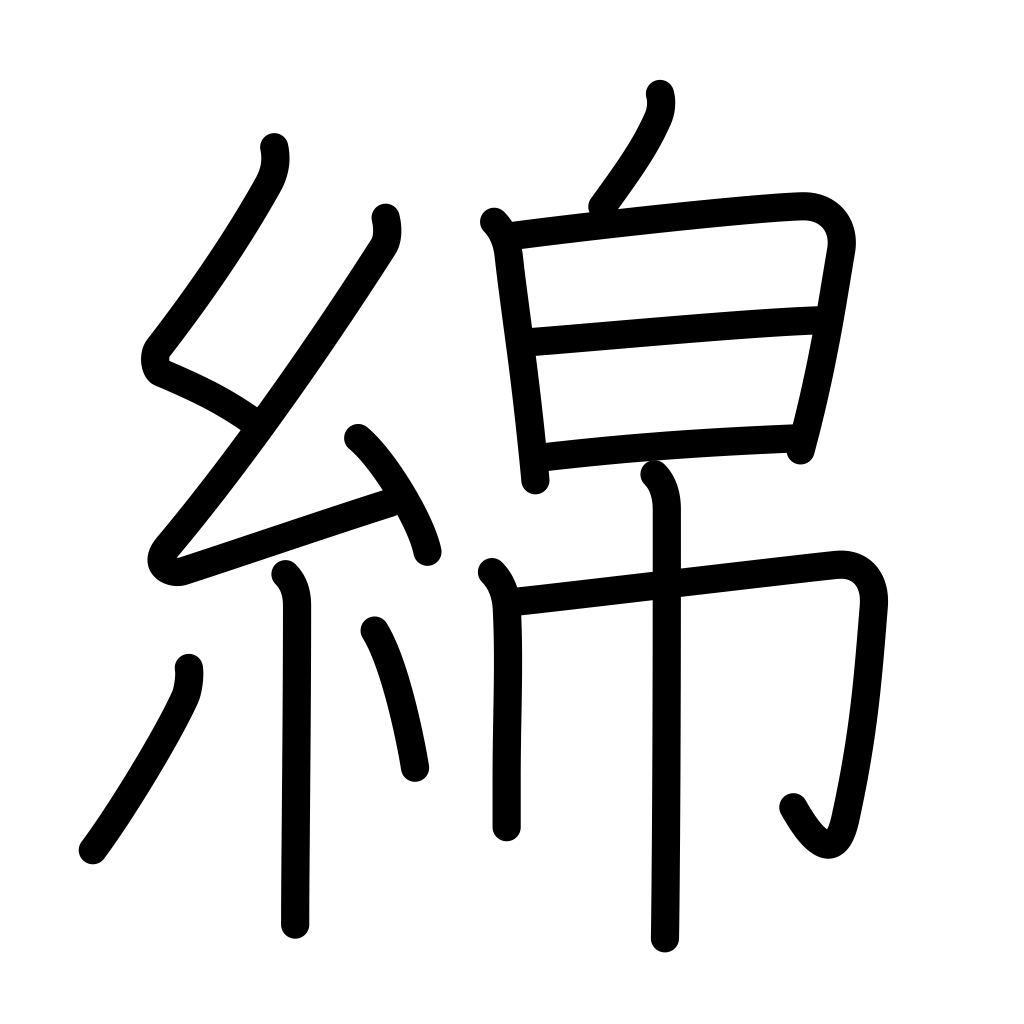
Meaning: cotton